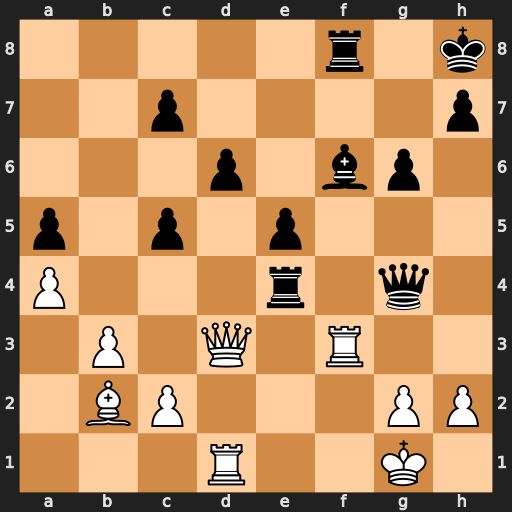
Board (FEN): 5r1k/2p4p/3p1bp1/p1p1p3/P3r1q1/1P1Q1R2/1BP3PP/3R2K1
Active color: w
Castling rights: -
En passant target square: -
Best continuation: h3 Qh4 g3 Qxh3 Qxe4